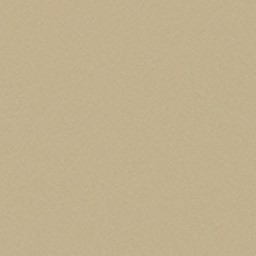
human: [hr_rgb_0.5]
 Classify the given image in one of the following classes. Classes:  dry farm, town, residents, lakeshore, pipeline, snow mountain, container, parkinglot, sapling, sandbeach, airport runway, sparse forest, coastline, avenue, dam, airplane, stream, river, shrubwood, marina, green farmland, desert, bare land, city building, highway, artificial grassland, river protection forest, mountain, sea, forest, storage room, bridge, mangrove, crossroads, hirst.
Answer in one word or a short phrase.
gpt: desert